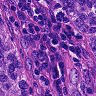
Metastatic tissue present: yes